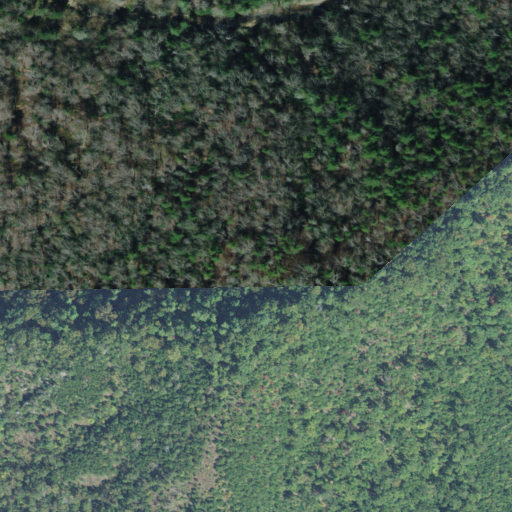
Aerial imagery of mountain in North Carolina named Paint Rock containing deciduous forest, mixed forest, shrub, evergreen forest, open water, and open development